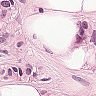
Metastatic tissue present: yes